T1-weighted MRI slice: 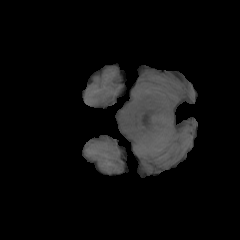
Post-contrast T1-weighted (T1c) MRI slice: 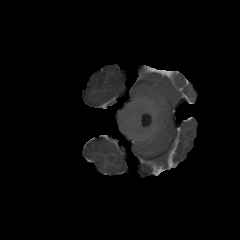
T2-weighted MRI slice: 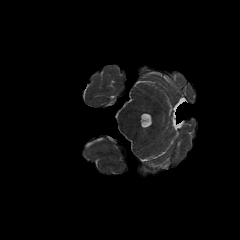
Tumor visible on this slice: no